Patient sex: M
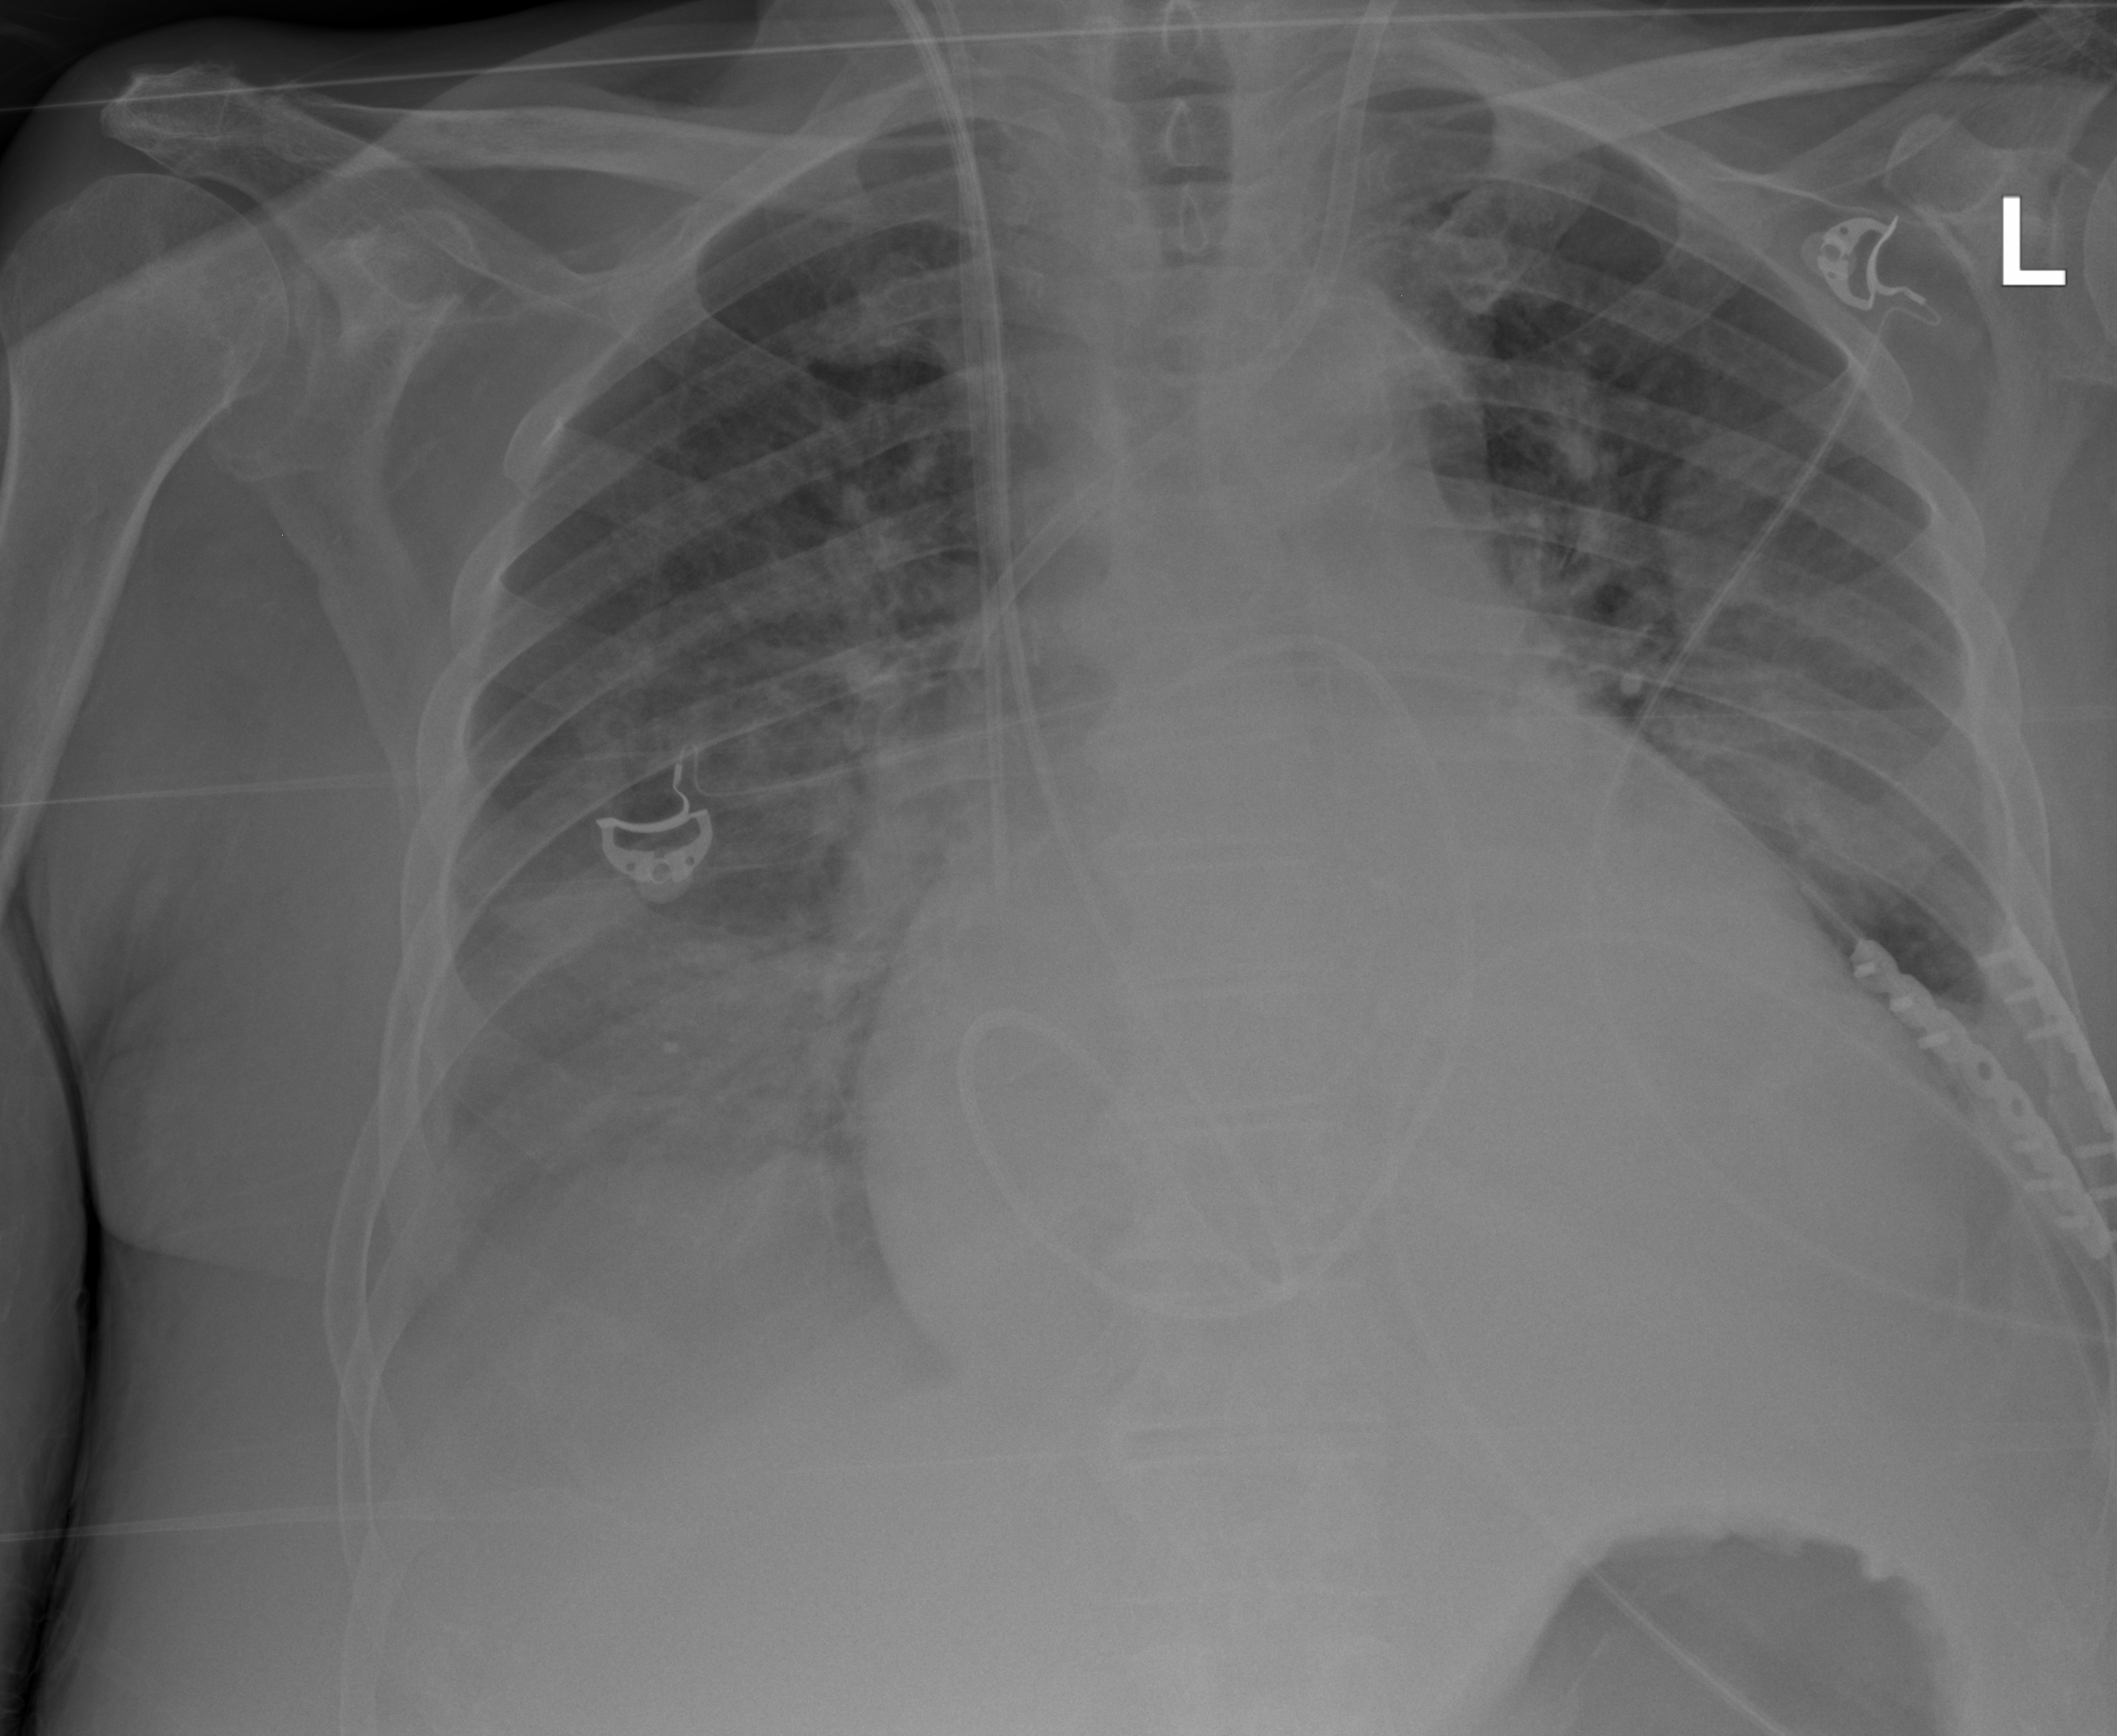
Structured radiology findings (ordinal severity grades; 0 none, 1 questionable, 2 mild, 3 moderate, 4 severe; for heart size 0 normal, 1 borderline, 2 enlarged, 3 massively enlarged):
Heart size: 3
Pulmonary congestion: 2
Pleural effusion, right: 3
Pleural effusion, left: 3
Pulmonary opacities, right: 2
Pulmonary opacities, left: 2
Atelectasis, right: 2
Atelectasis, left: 3